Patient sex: M
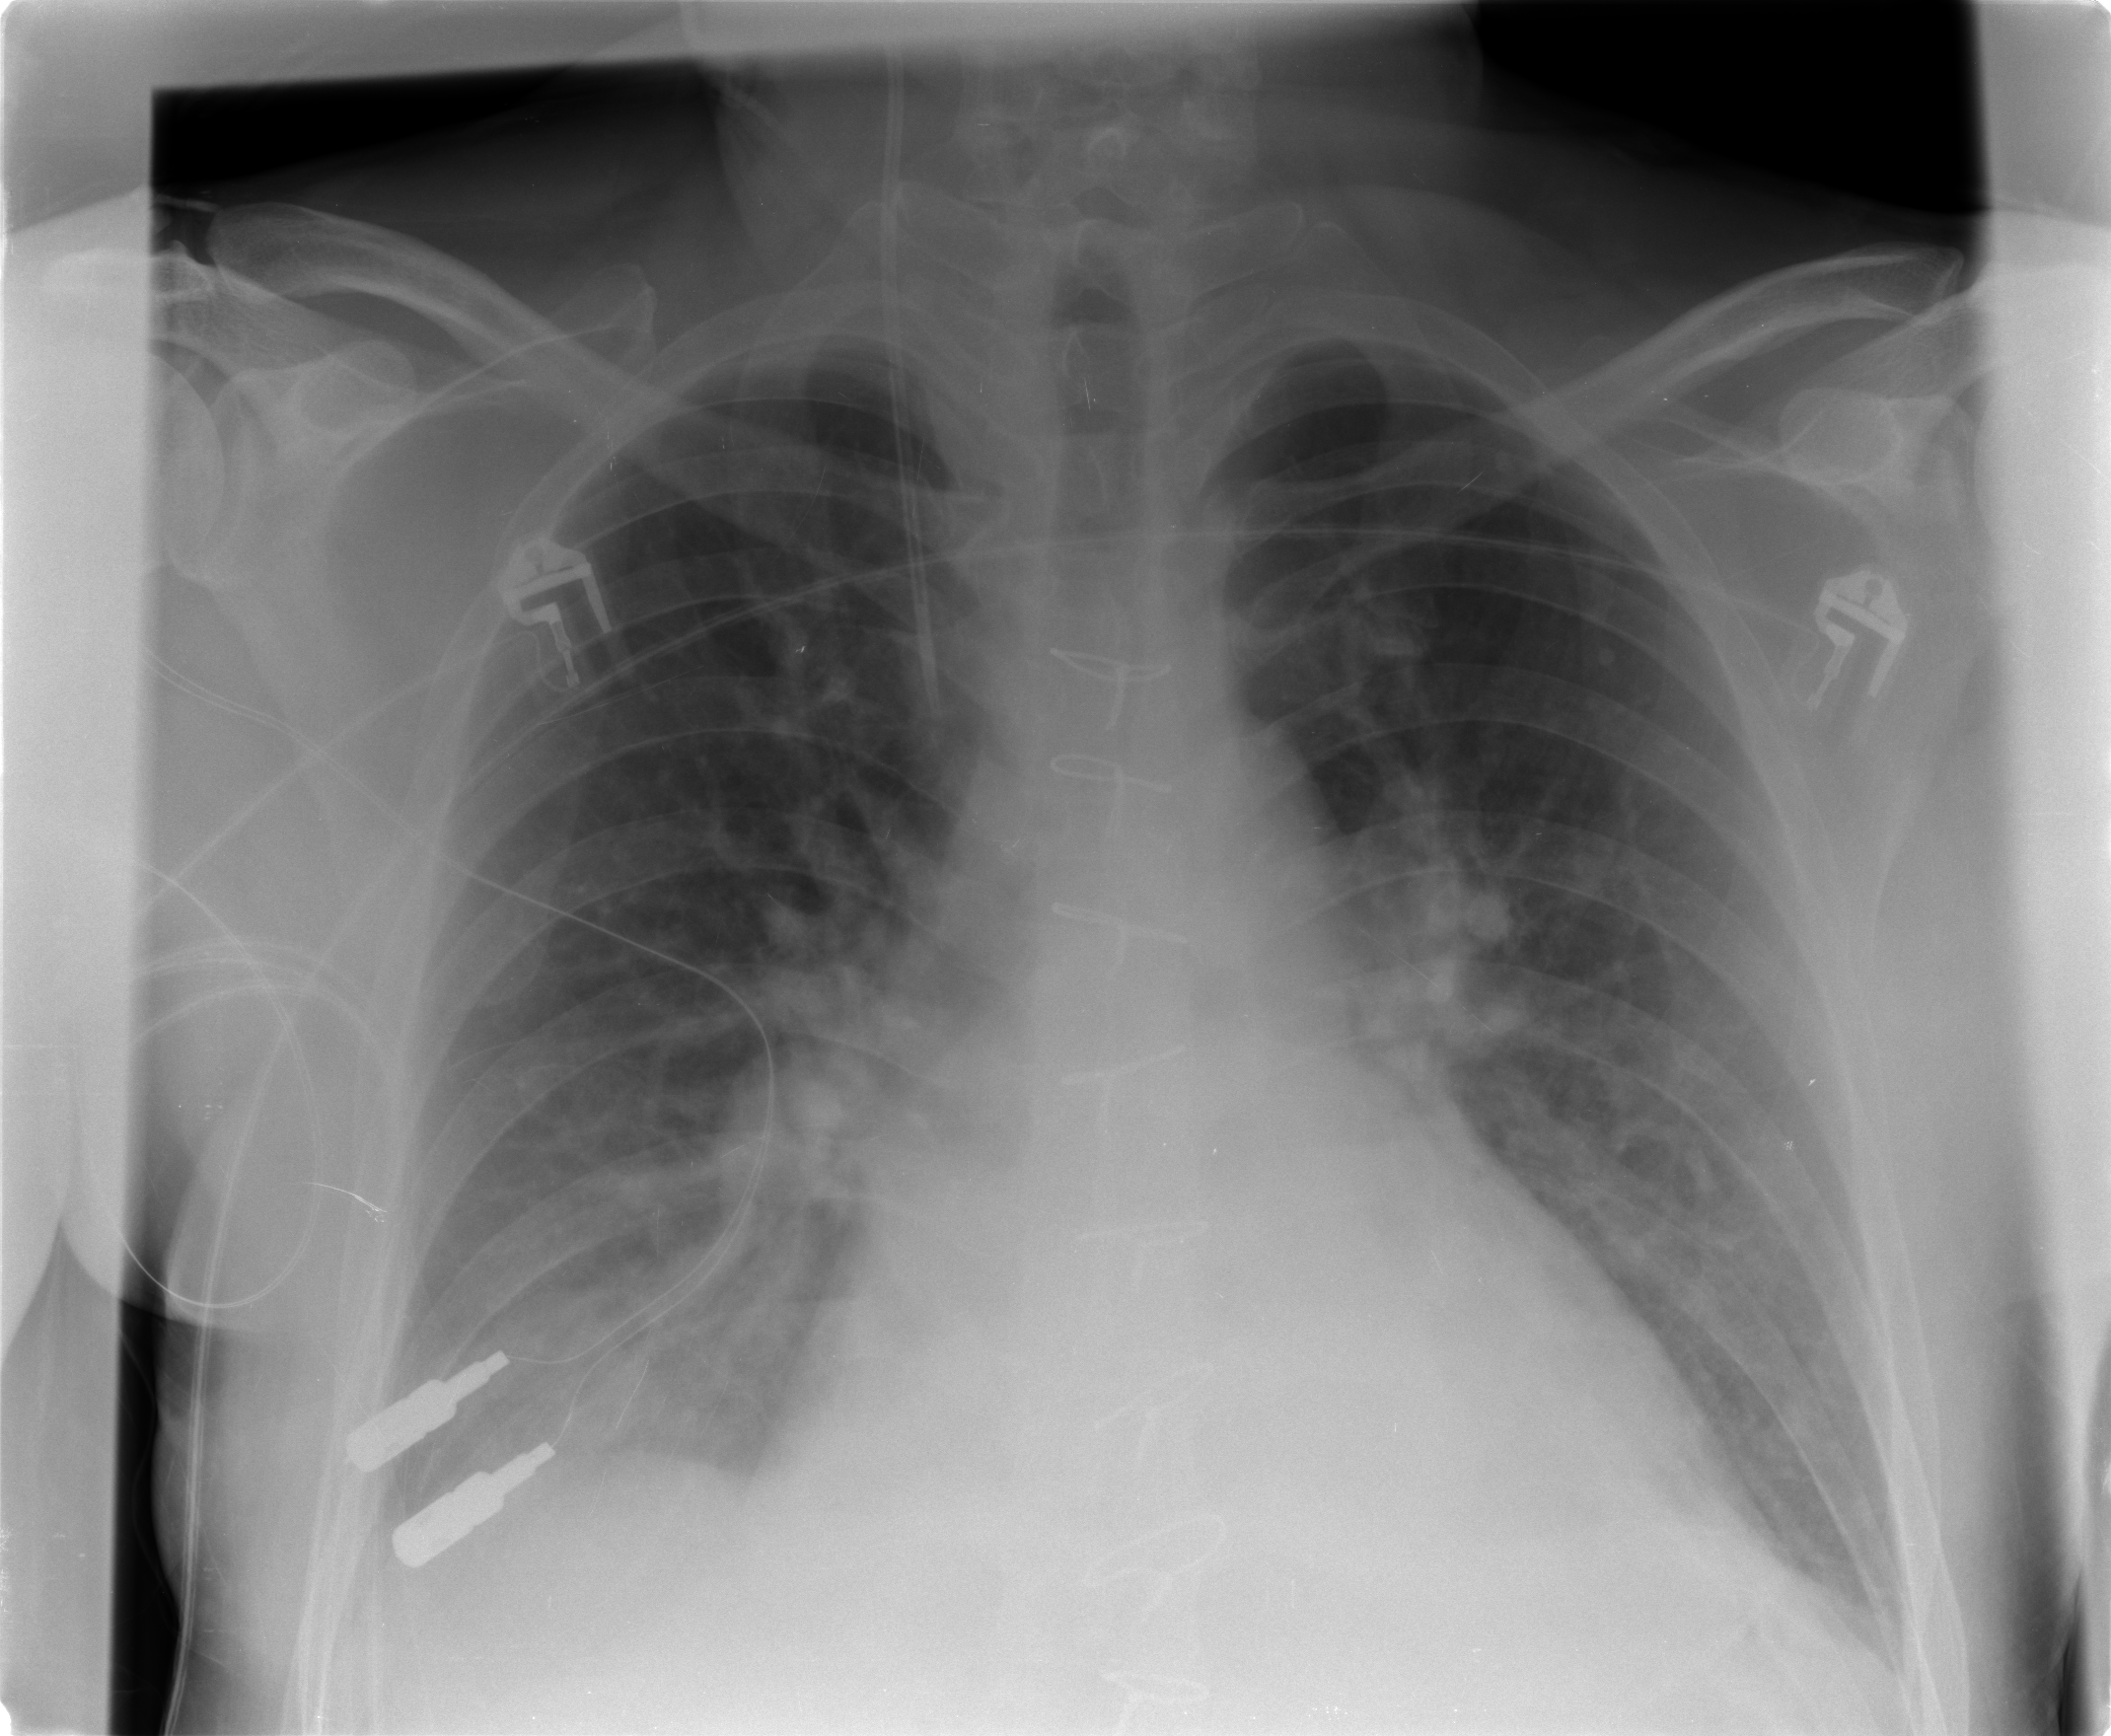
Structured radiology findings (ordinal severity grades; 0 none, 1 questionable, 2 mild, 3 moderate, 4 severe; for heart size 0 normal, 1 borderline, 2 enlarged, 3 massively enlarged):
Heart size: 2
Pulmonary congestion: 2
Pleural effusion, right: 2
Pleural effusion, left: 0
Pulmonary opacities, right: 2
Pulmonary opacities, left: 0
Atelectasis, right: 2
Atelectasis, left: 0